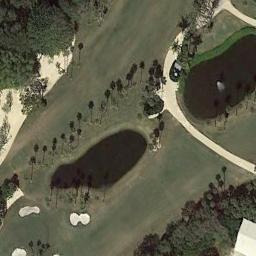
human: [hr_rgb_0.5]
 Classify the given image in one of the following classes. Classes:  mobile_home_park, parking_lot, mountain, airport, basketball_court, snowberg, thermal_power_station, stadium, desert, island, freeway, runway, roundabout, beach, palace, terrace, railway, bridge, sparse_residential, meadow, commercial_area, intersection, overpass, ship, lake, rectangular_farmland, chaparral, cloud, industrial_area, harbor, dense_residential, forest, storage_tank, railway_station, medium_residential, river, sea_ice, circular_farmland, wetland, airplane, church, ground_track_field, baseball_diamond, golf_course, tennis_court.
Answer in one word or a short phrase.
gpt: golf_course